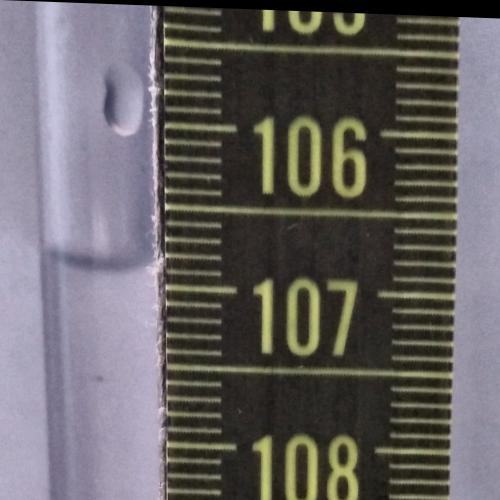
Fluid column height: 106.9 cm